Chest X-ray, PA view. Patient: 54 years old, sex M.
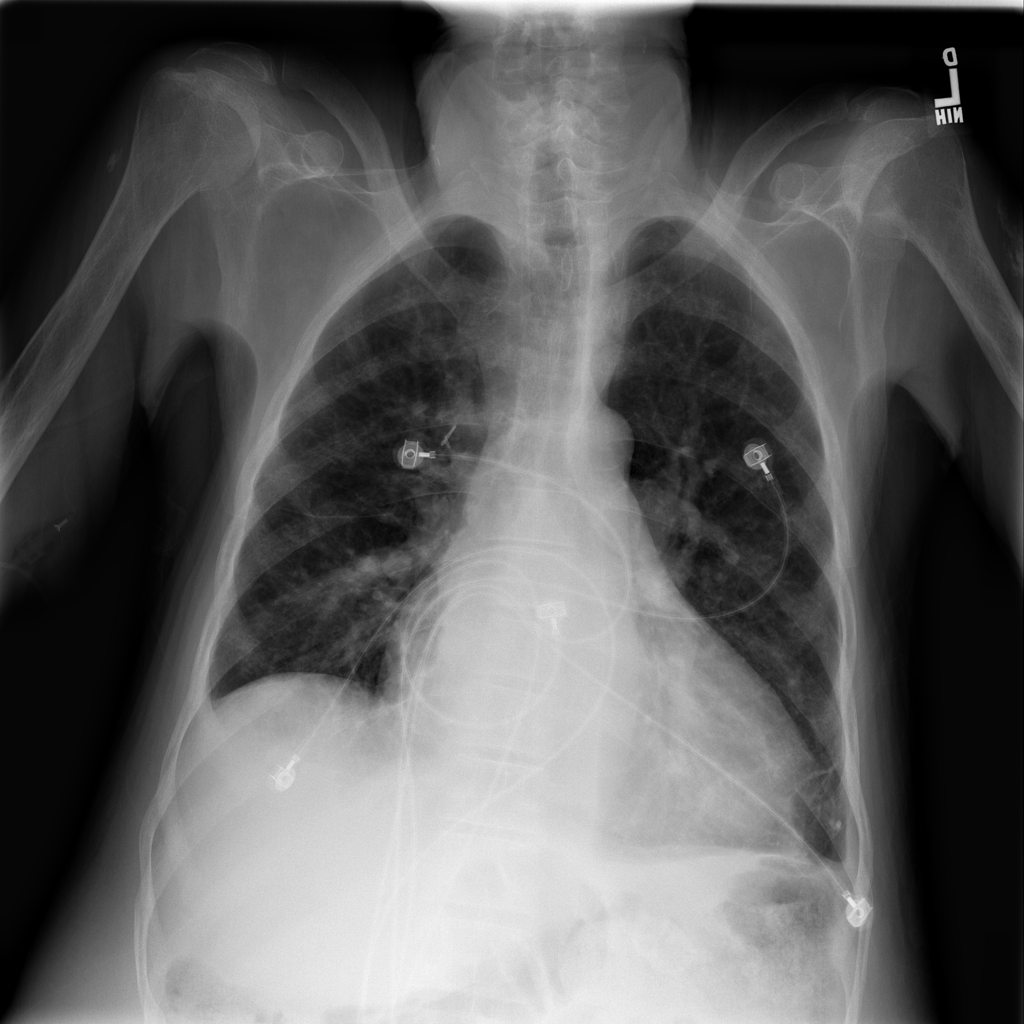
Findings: Cardiomegaly